Field crop: maize
Growth stage: 1
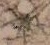
Species: salsola